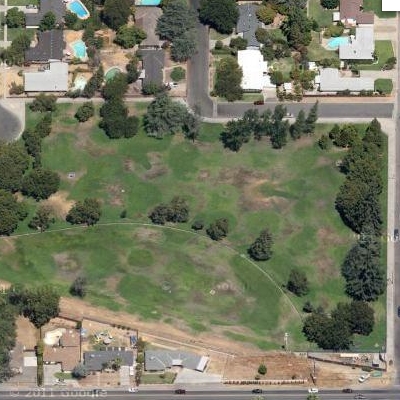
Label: Grass